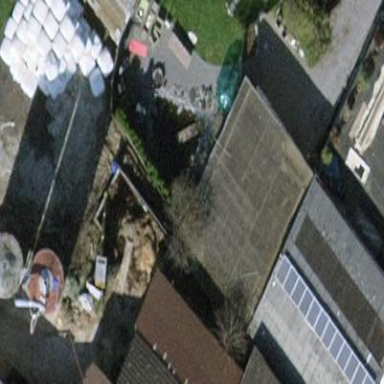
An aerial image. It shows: View of roof of building.